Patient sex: F
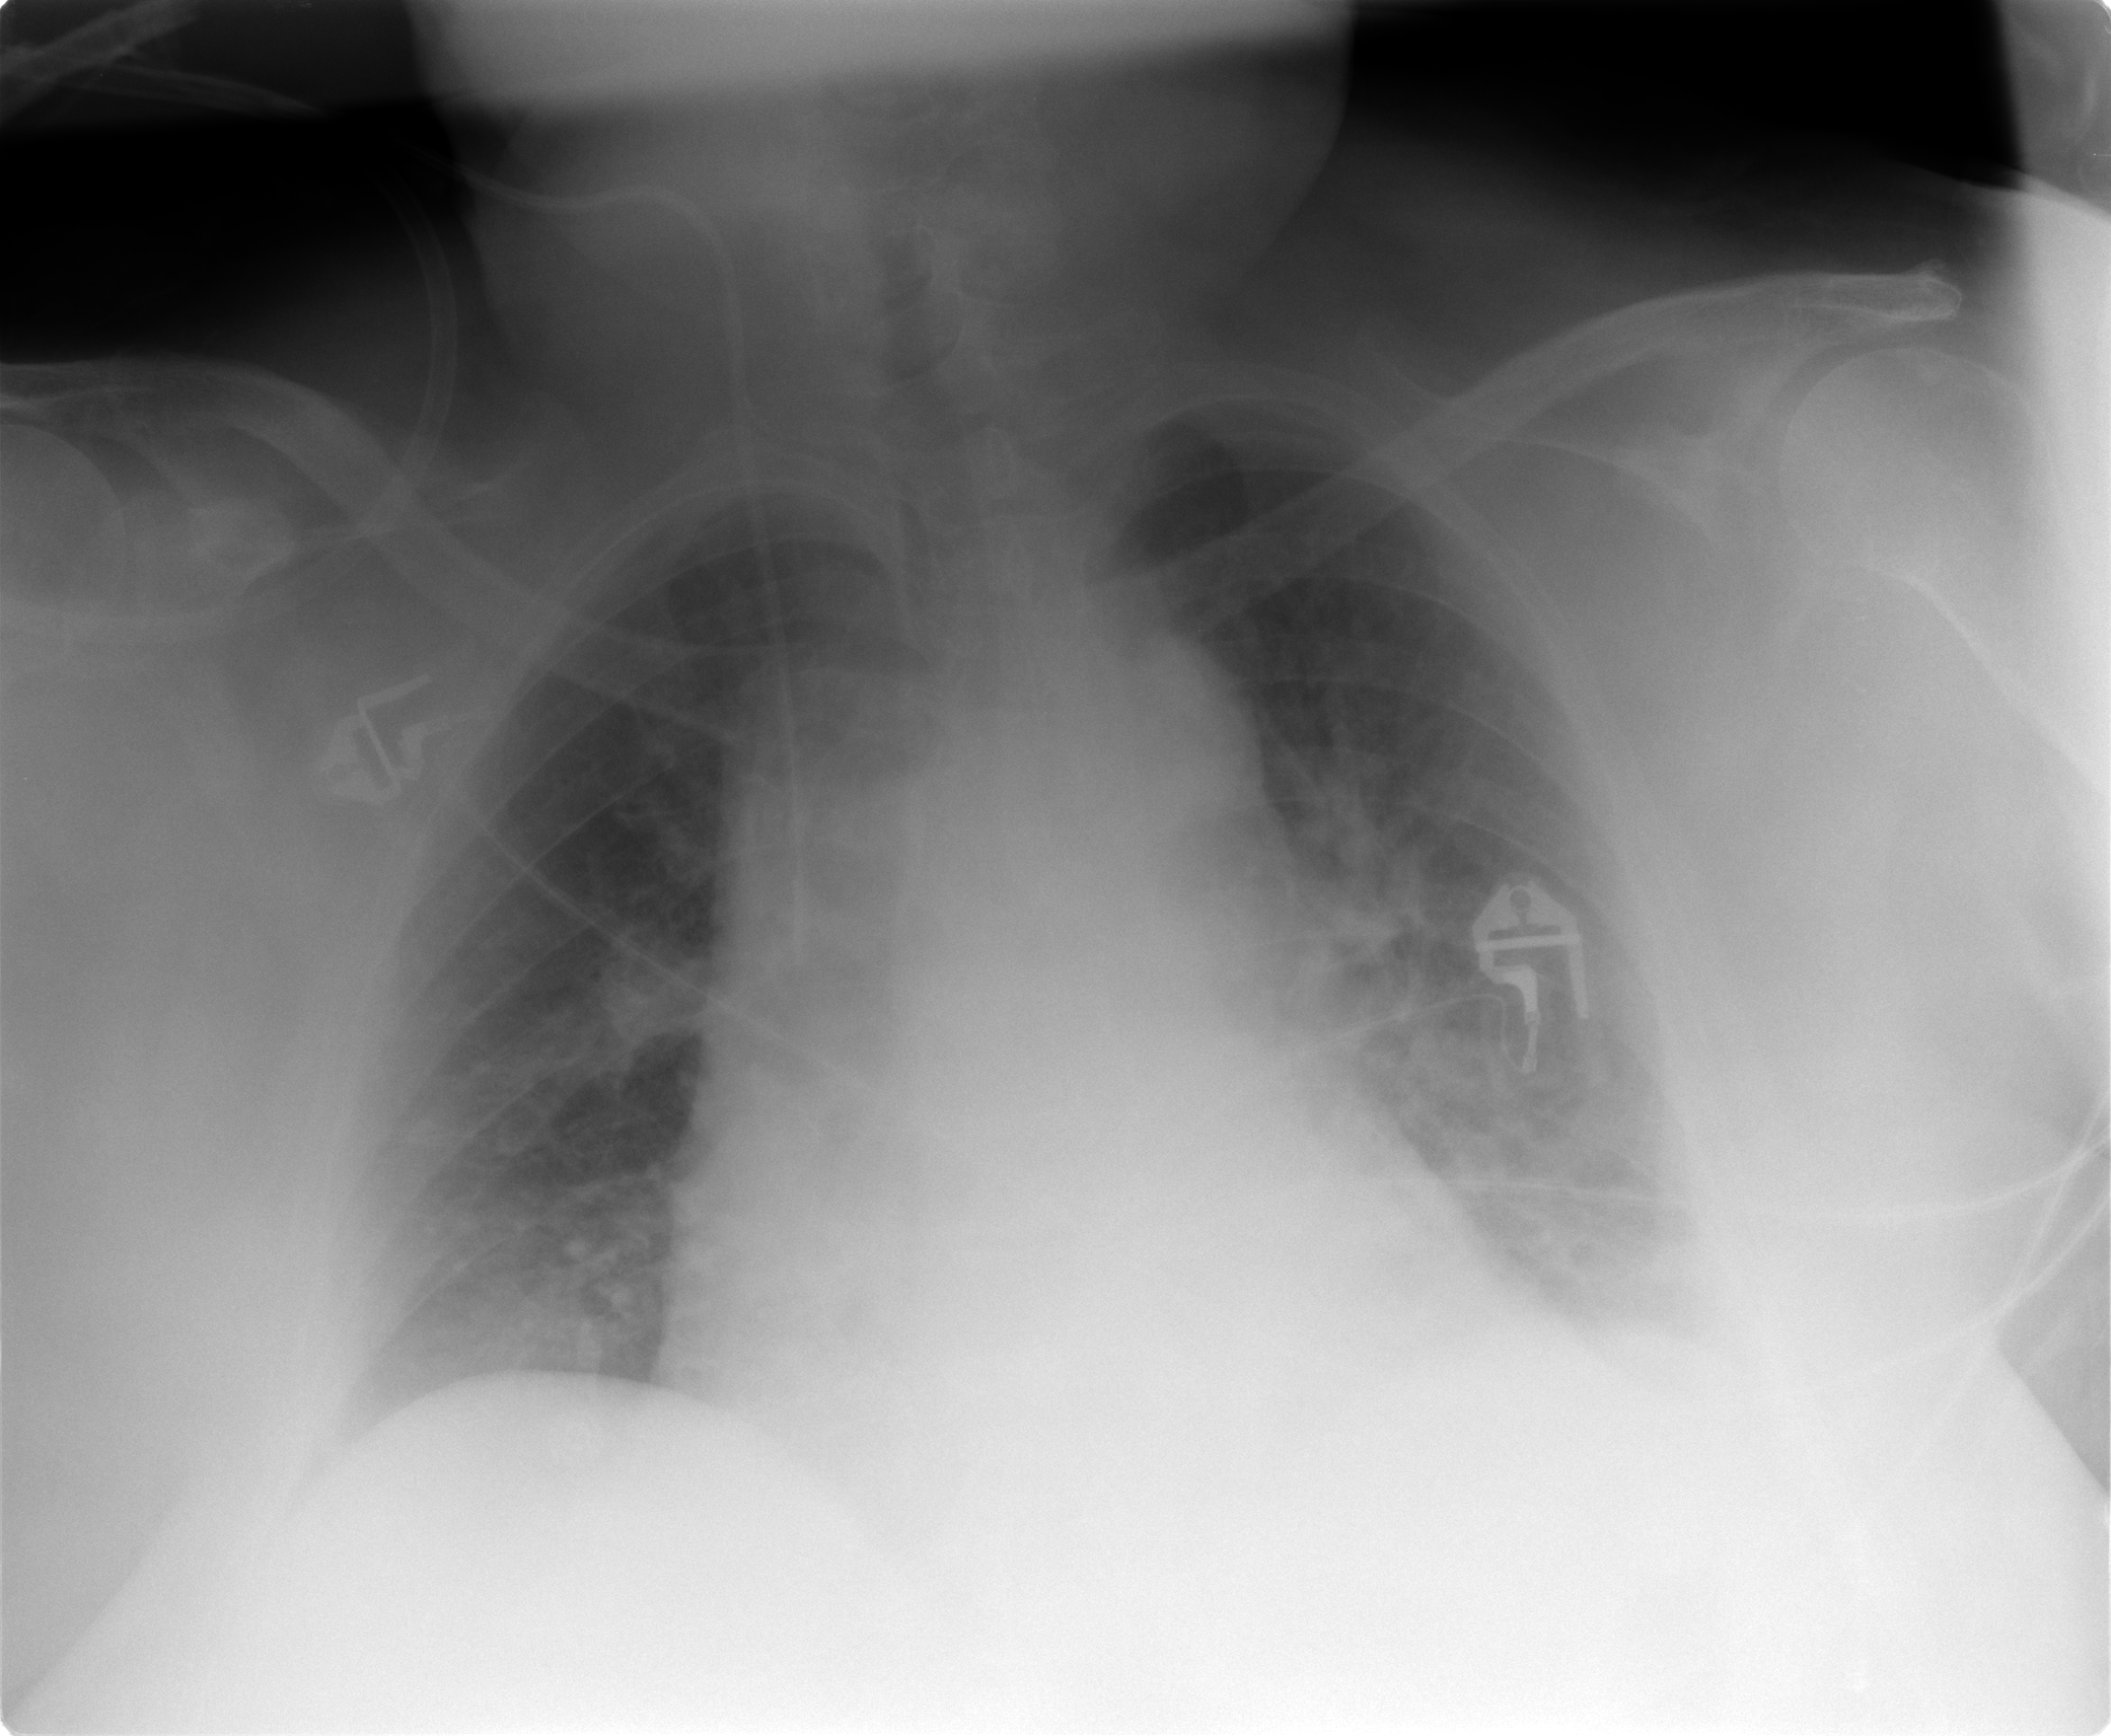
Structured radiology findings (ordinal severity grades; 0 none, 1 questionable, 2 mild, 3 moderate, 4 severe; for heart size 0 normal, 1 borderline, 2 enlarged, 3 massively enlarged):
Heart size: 0
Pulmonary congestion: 2
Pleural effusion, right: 2
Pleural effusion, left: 2
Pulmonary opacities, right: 2
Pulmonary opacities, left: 2
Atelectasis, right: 2
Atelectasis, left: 2